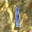
Label: 1